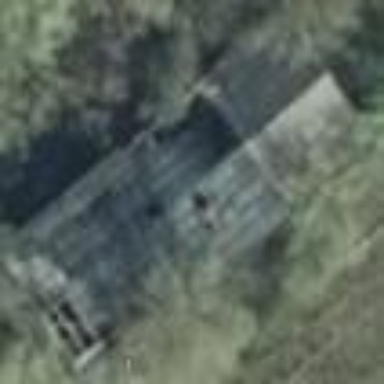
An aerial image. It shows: Ruins of building.